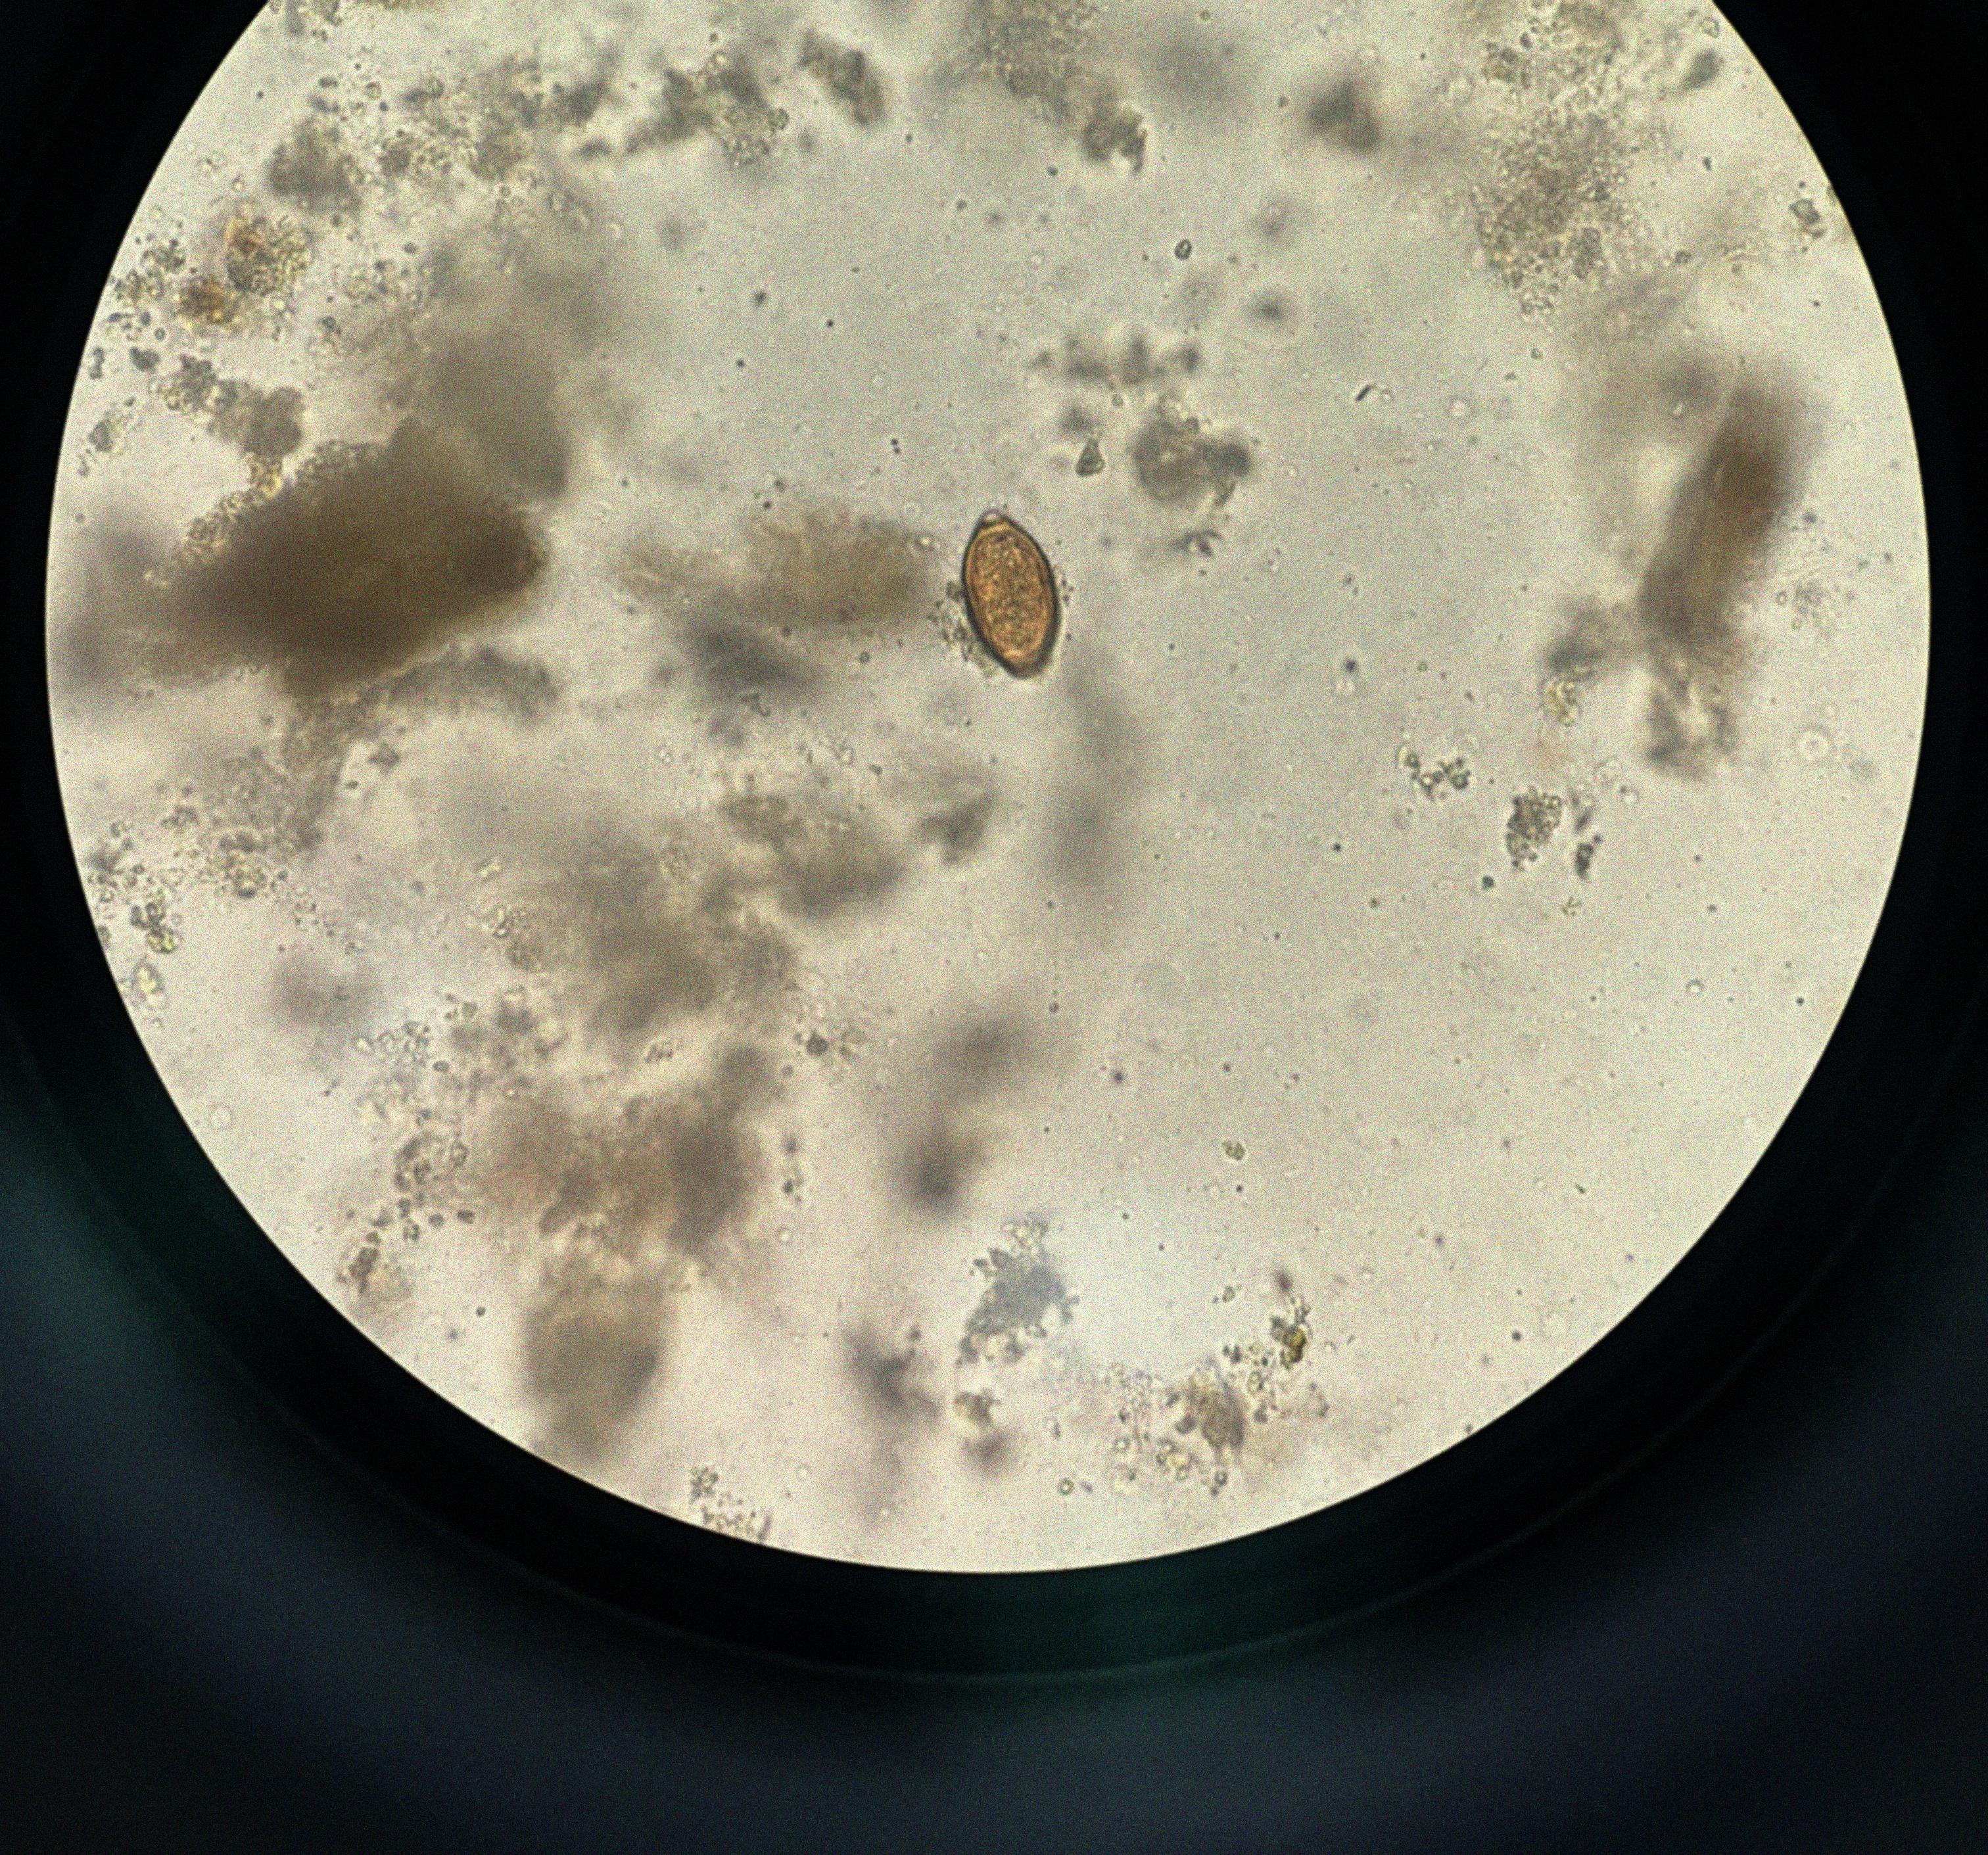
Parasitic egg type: Trichuris trichiura